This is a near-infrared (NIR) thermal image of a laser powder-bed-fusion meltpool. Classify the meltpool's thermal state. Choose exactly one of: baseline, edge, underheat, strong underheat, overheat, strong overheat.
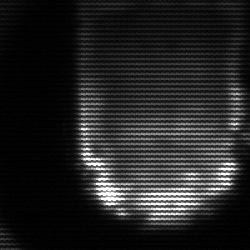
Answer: baseline